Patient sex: M
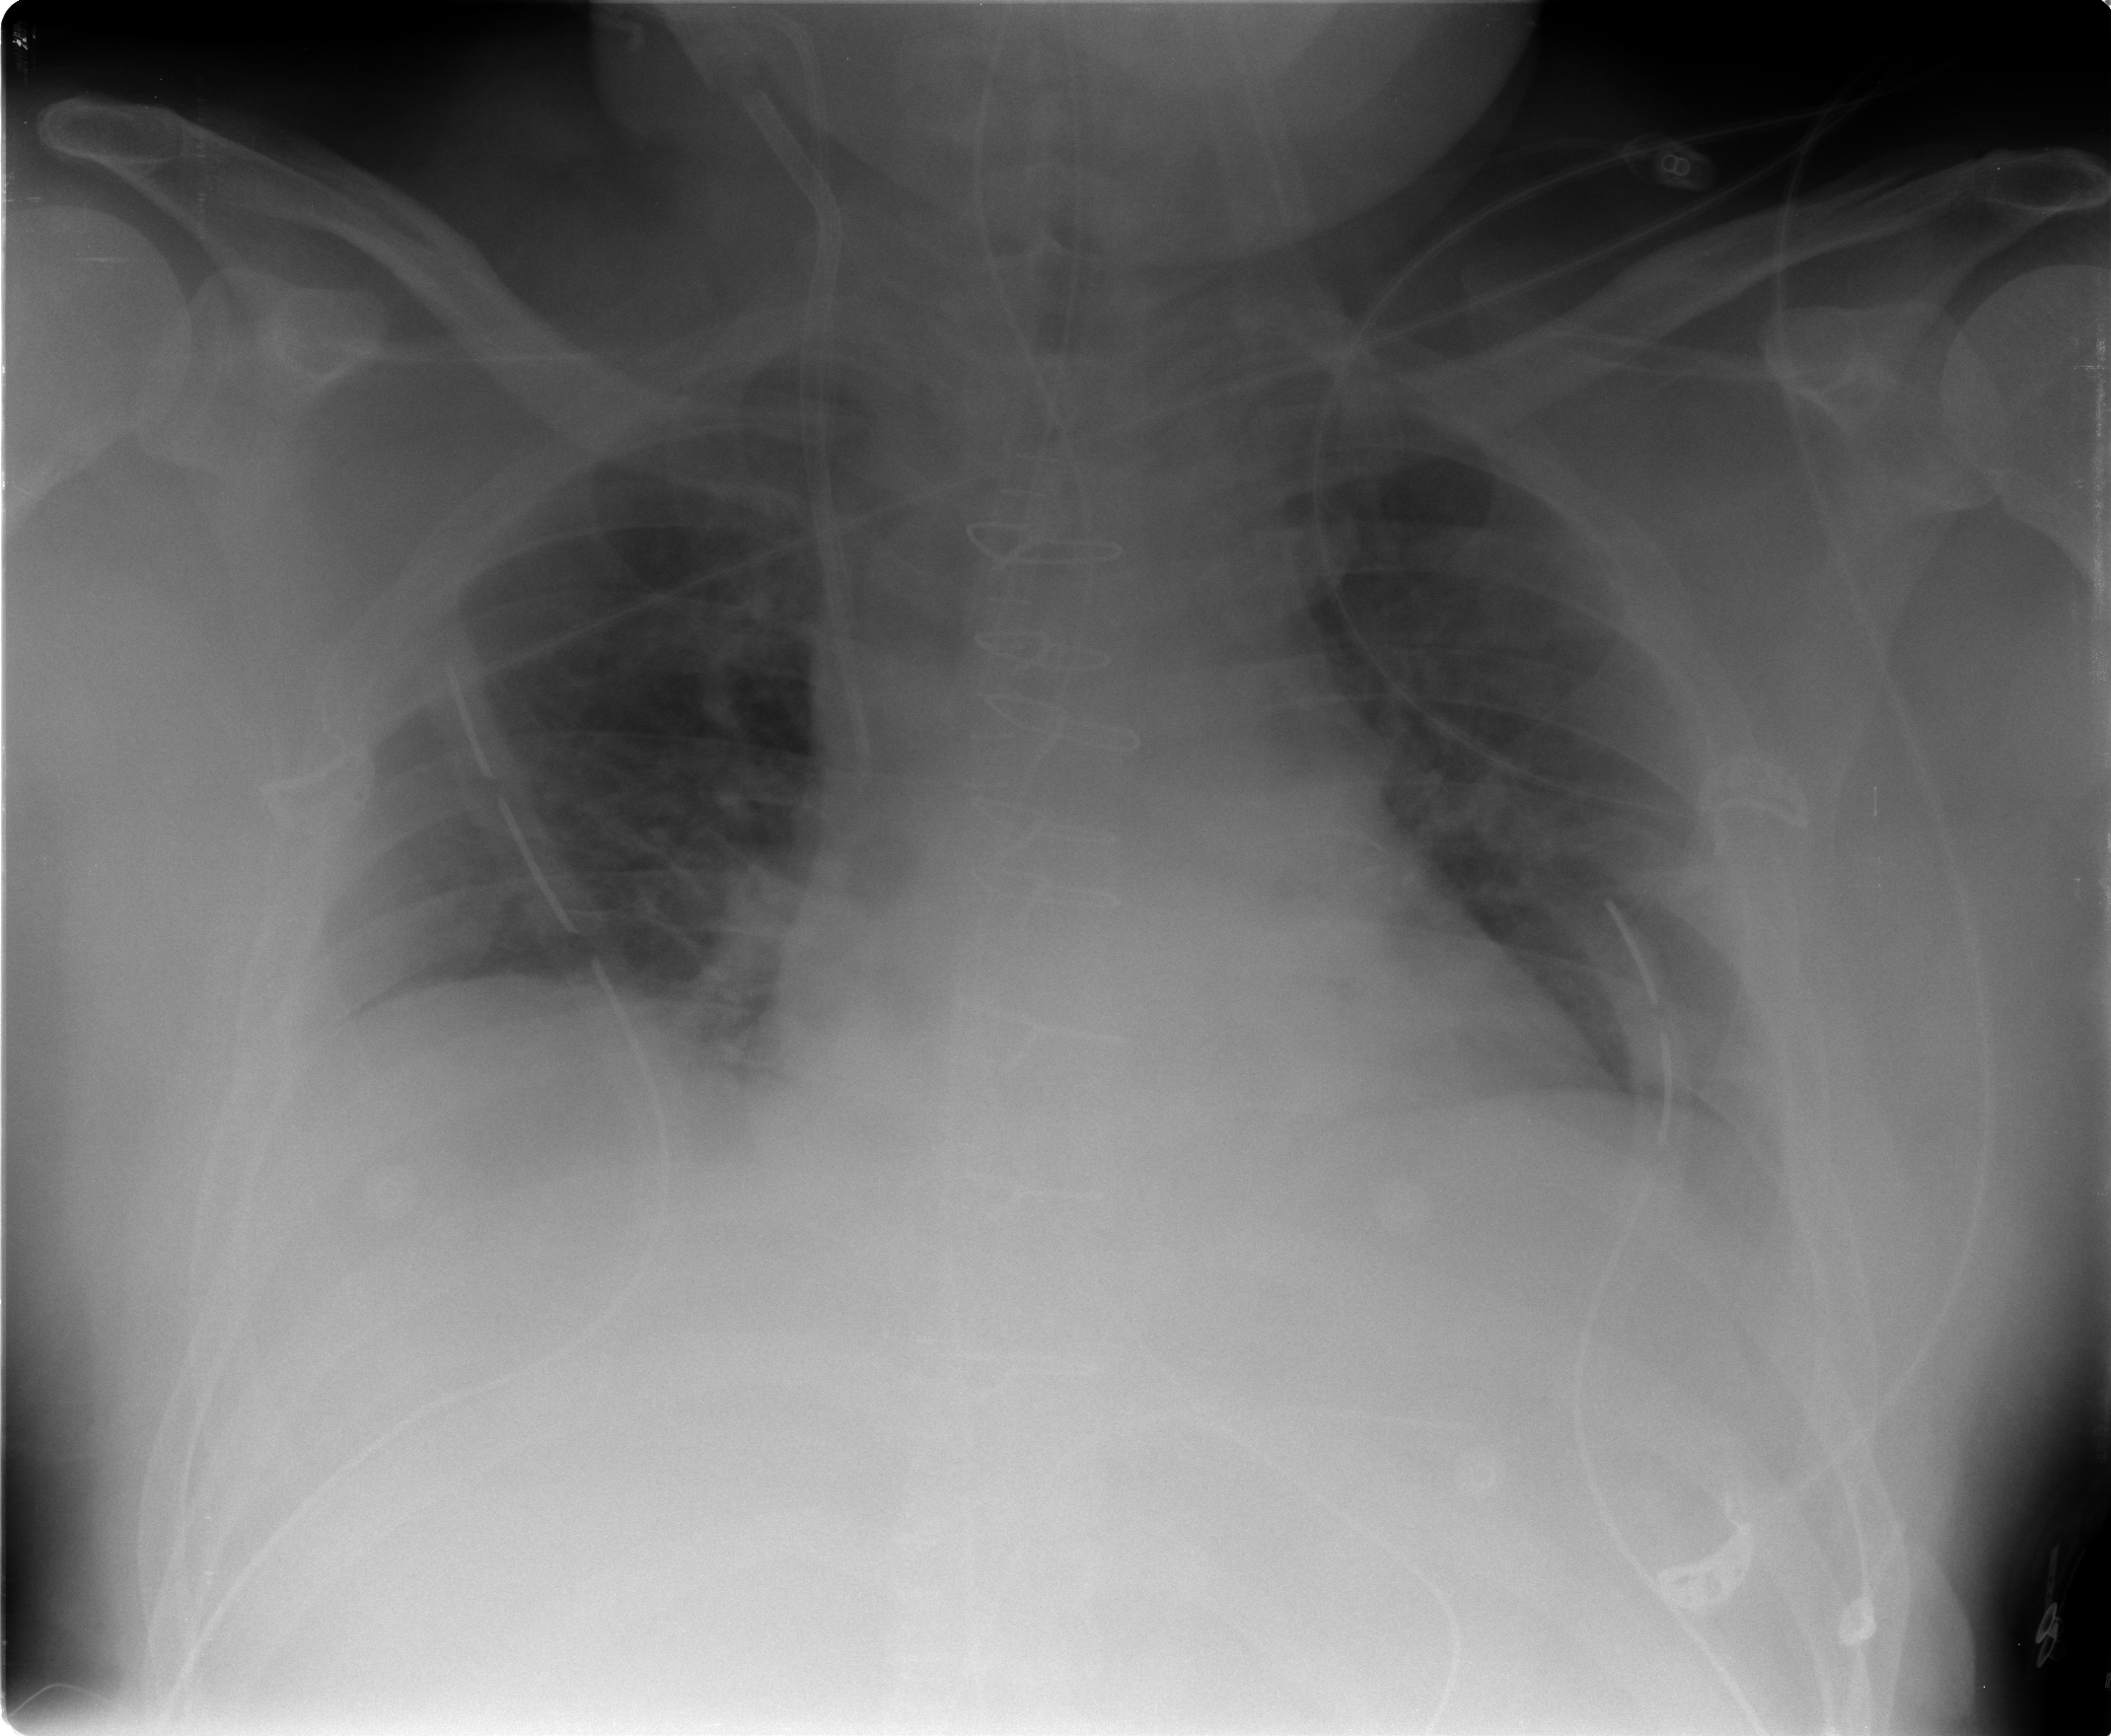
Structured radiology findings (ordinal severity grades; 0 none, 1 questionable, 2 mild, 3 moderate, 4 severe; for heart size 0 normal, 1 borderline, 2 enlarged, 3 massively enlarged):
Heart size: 2
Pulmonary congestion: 2
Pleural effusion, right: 1
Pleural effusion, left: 1
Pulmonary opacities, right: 0
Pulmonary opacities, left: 0
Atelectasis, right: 2
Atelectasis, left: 2